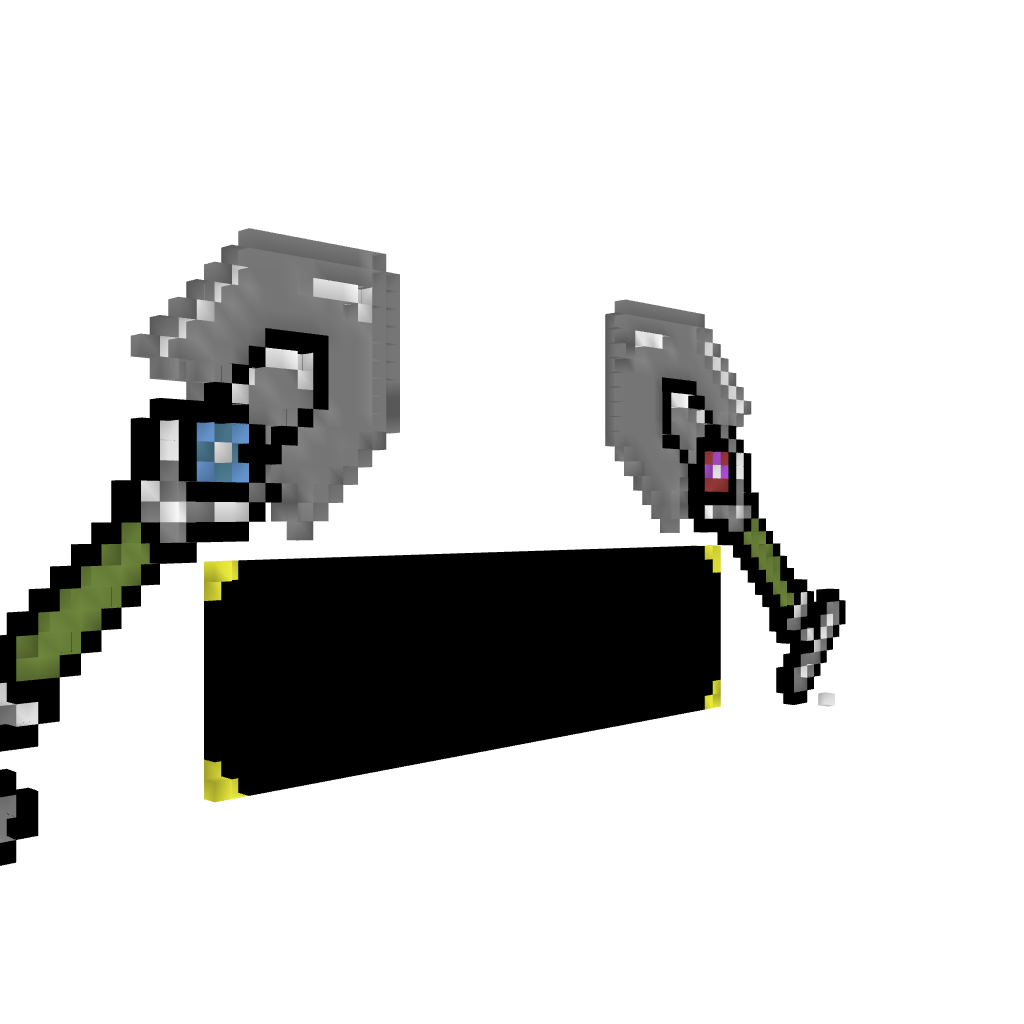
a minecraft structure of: Spleef Logo modifyed